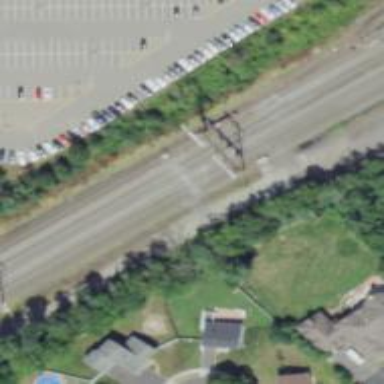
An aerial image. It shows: Railway with electrified contact lines.